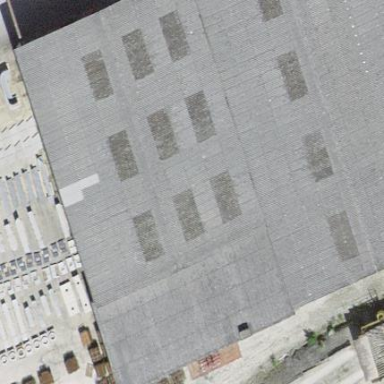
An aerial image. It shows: Industrial building.